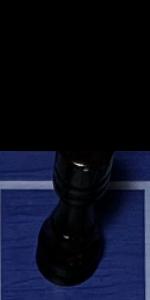
Label: Rook_Black